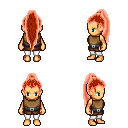
a pixel art fantasy rpg character, female body template, human, tanned skin, leather chest armor, white pants, red extra-long topknot hairstyle, four views (front, back, left, right), 2x2 character sprite sheet, small pixel art, hard edges, no anti-aliasing